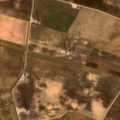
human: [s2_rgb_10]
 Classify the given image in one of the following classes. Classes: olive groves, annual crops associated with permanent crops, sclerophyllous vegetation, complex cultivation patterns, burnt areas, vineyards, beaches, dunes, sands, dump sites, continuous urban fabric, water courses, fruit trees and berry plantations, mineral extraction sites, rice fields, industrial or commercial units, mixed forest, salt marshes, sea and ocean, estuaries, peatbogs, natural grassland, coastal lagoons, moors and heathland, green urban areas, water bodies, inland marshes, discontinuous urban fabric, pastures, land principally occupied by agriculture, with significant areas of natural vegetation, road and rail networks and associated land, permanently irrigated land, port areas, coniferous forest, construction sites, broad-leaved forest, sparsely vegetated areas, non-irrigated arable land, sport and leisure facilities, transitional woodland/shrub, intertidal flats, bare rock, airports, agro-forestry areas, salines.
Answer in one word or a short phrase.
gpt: non-irrigated arable land, fruit trees and berry plantations